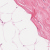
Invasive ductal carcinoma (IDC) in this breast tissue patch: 0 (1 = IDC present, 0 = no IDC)